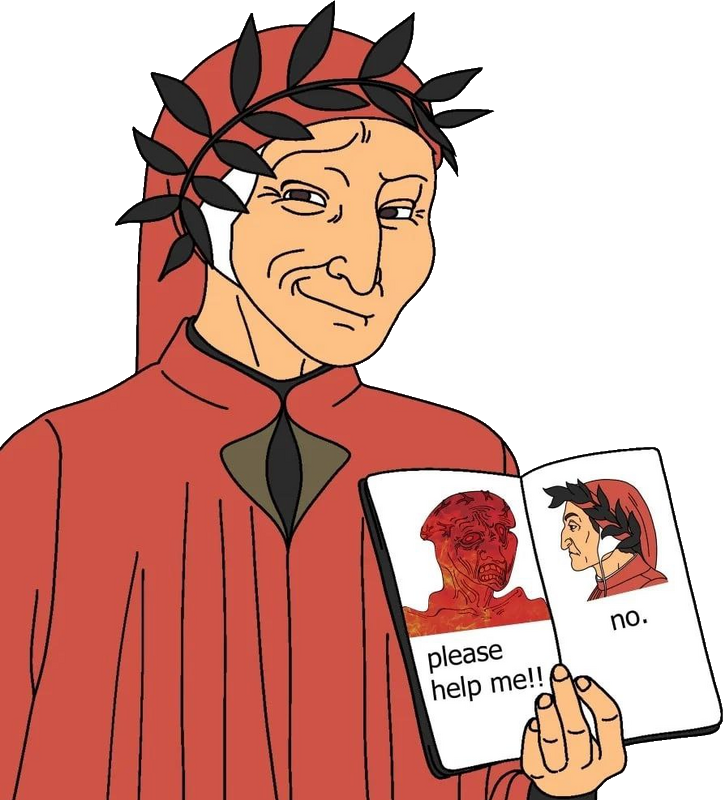
Label: 5_Smugjak